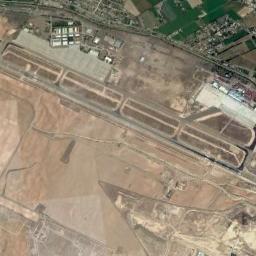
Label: airport